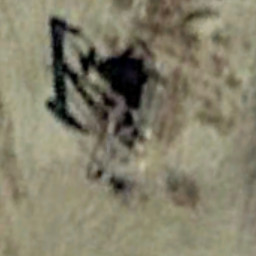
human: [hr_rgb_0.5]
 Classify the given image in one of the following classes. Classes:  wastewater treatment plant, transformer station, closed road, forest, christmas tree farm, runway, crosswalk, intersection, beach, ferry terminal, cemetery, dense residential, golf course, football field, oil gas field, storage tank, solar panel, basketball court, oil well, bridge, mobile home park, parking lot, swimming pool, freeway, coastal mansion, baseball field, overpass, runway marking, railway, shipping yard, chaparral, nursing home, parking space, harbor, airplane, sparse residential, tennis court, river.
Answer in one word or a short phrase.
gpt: oil well